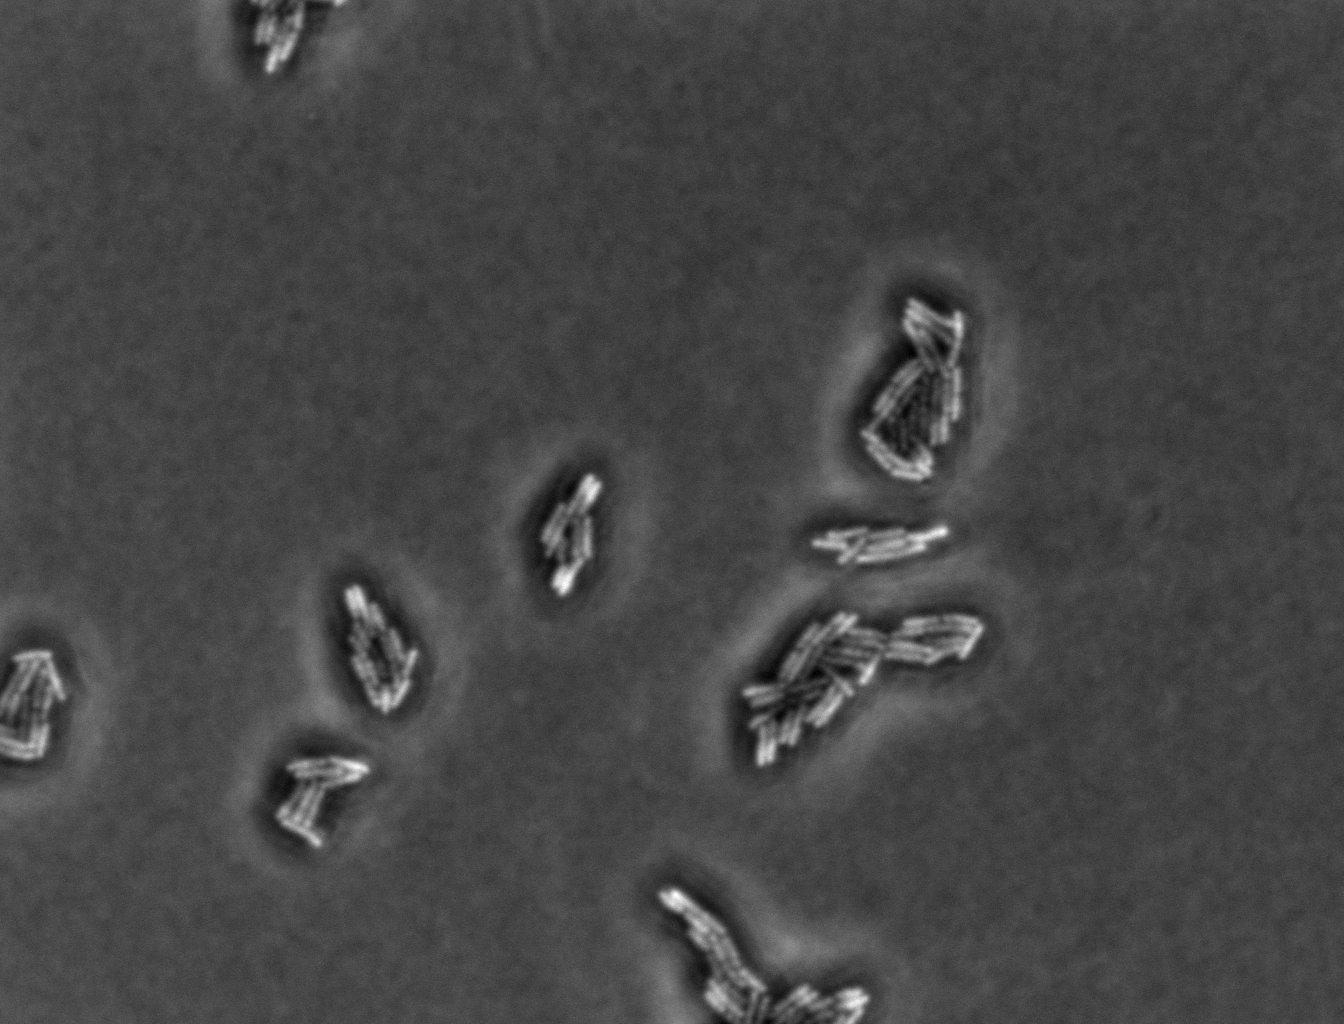
Phase contrast microscopy, 60x objective, 3 h incubation, 1.5% agar